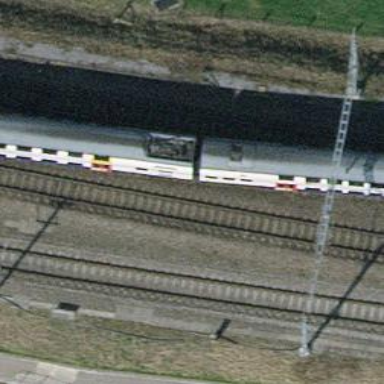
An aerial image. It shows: Railway track with electrified contact lines. This is siding track.